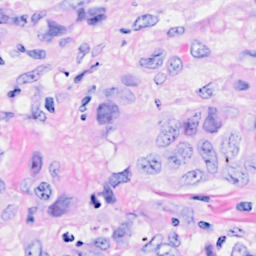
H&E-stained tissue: Breast